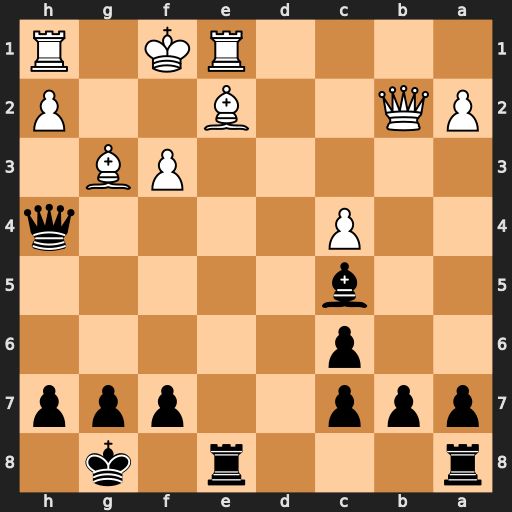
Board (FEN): r3r1k1/ppp2ppp/2p5/2b5/2P4q/5PB1/PQ2B2P/4RK1R
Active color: b
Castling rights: -
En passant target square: -
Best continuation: Qh3#